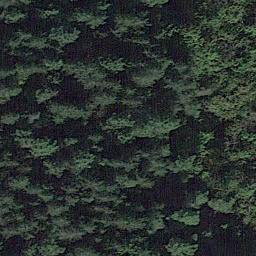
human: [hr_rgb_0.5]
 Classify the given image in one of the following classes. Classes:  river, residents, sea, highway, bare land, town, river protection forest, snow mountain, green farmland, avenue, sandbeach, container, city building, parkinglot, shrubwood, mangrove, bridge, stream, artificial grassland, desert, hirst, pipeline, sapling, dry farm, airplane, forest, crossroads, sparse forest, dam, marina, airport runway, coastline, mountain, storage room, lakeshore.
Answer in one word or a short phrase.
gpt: forest